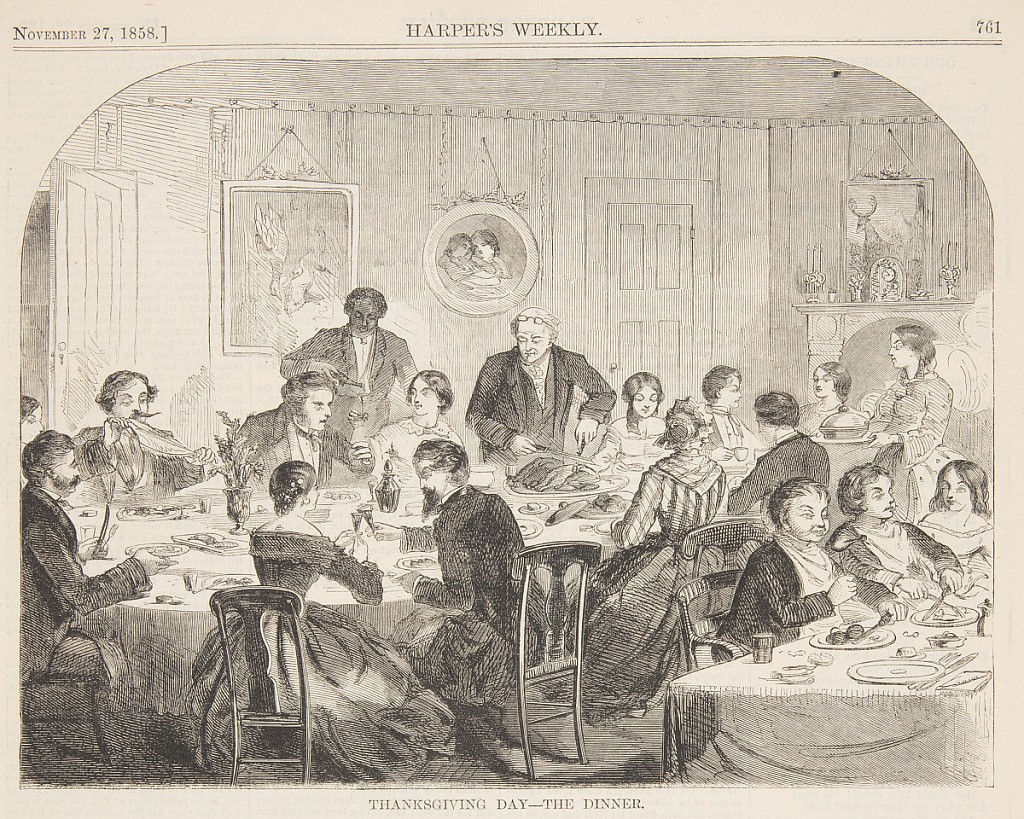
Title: Thanksgiving Day – The Dinner
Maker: Winslow Homer, American, 1836–1910
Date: November 1858
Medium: Wood engraving in black ink on paper
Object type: Print
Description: Thanksgiving dinner with a man carving the turkey, center. Adults at a long table, with children at a separate table at right. Upper half of the page.